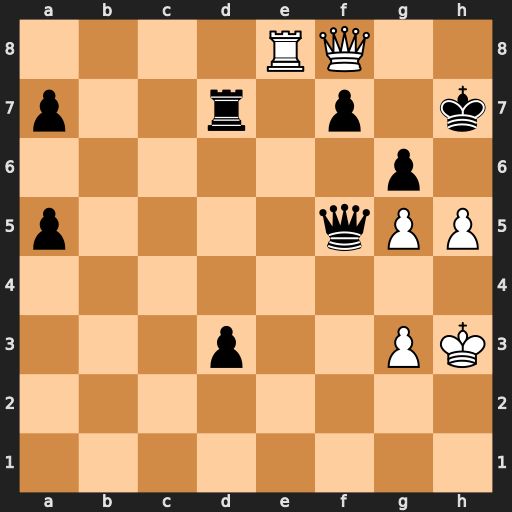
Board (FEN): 4RQ2/p2r1p1k/6p1/p4qPP/8/3p2PK/8/8
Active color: w
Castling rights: -
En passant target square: -
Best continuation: Kg2 Qd5+ Kh2 Qa2+ Kh3